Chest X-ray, AP view. Patient: 42 years old, sex M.
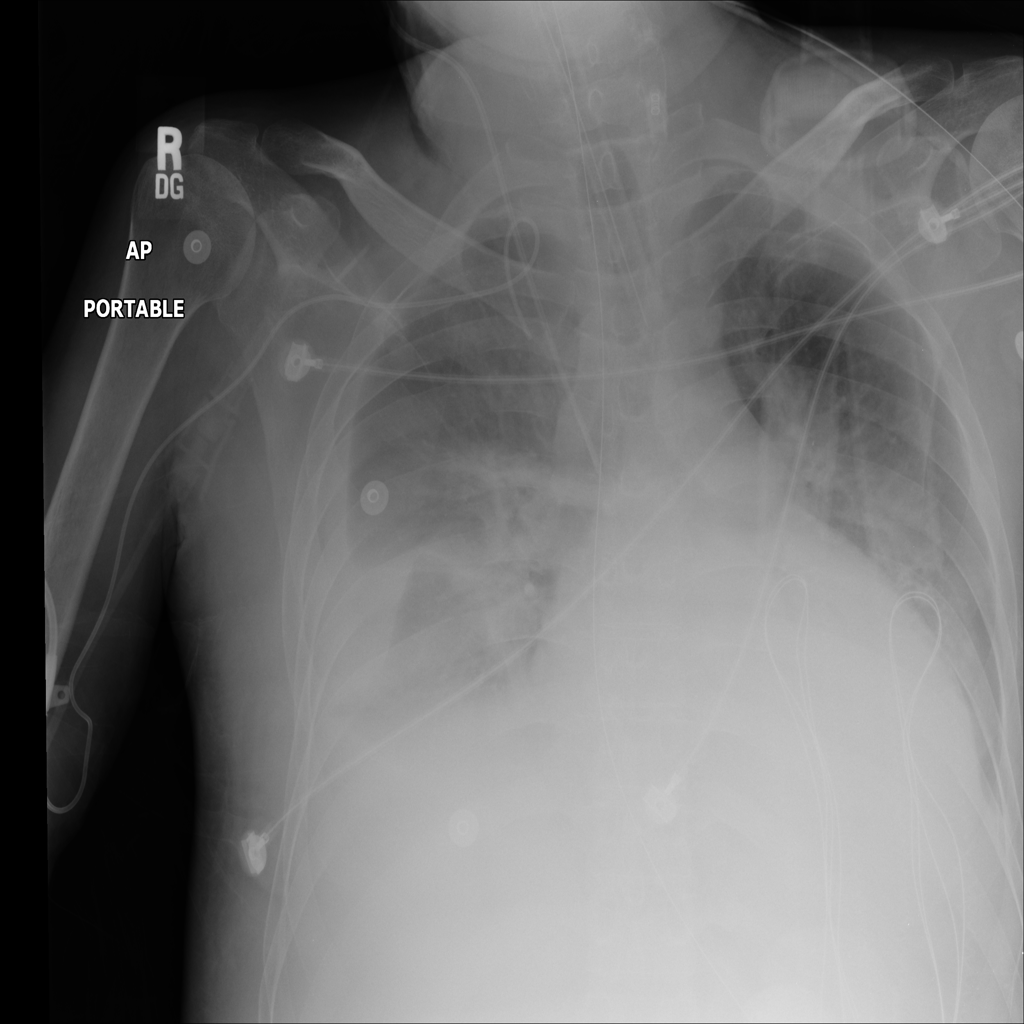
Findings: Atelectasis, Consolidation, Effusion